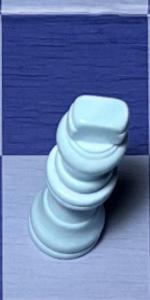
Label: King_White